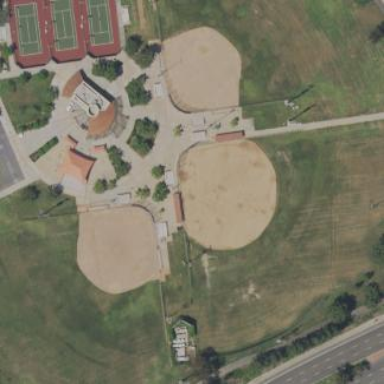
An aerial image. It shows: Compacted baseball pitch for leisure land use.